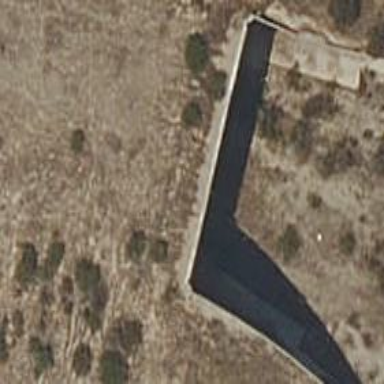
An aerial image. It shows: There is tunnel.